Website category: auto
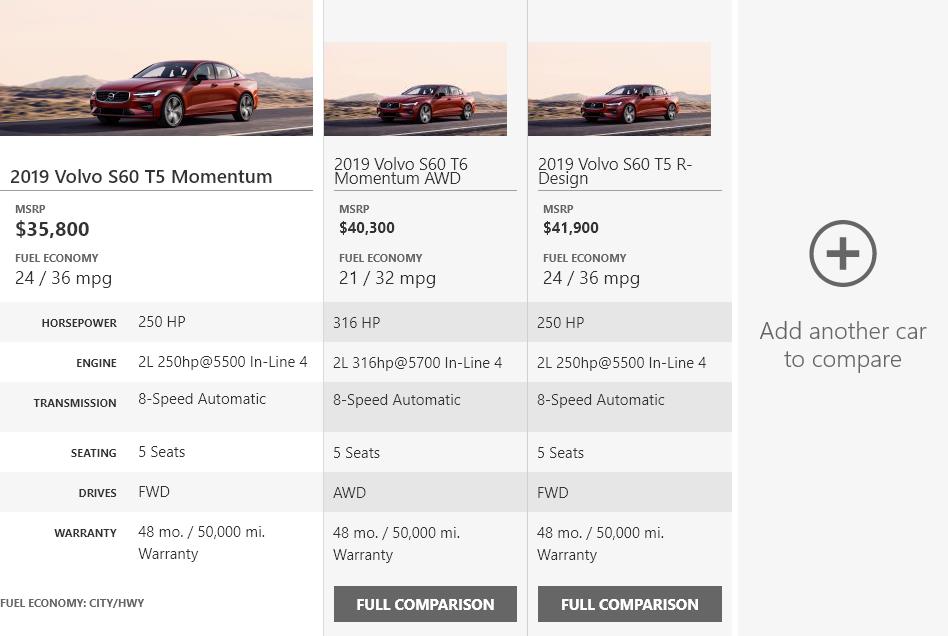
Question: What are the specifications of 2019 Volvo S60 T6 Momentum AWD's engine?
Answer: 2L 316hp@5700 In-Line 4

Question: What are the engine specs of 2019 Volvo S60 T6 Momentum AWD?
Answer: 2L 316hp@5700 In-Line 4

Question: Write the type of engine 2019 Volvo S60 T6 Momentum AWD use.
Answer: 2L 316hp@5700 In-Line 4

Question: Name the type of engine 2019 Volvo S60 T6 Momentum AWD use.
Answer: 2L 316hp@5700 In-Line 4

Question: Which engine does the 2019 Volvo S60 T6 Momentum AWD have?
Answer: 2L 316hp@5700 In-Line 4

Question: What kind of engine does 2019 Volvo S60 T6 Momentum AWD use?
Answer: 2L 316hp@5700 In-Line 4

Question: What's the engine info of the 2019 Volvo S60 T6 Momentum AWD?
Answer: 2L 316hp@5700 In-Line 4

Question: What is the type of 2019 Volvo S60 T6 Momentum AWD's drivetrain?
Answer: AWD

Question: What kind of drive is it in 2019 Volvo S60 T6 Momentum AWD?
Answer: AWD

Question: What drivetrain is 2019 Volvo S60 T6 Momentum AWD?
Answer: AWD

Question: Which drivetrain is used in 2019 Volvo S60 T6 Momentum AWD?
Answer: AWD

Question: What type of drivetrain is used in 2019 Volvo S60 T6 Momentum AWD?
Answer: AWD

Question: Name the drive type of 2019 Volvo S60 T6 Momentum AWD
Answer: AWD

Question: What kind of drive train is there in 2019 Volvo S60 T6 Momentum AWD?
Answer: AWD

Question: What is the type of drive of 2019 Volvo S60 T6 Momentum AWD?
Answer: AWD

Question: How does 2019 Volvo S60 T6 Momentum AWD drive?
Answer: AWD

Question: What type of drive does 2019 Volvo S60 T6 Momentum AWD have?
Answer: AWD

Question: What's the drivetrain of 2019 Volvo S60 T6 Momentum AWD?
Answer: AWD

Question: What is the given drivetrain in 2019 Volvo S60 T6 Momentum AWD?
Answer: AWD

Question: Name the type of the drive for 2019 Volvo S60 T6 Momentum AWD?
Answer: AWD

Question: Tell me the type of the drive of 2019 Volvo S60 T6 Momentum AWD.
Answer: AWD

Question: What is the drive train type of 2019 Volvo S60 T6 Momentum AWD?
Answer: AWD

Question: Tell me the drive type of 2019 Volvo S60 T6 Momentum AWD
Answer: AWD

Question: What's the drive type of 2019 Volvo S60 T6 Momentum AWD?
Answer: AWD

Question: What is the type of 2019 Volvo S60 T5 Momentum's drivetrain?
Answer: FWD

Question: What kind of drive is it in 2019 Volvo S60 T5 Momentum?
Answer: FWD

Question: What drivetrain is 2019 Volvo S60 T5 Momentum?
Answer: FWD

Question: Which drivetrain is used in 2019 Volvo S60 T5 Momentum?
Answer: FWD

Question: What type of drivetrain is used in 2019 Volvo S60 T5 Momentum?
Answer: FWD

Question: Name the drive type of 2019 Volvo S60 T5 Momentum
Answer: FWD

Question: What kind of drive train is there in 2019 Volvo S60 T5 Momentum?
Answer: FWD

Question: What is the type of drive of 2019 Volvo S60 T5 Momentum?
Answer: FWD

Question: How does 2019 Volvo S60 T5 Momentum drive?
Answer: FWD

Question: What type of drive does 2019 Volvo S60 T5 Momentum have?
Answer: FWD

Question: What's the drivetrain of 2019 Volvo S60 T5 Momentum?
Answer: FWD

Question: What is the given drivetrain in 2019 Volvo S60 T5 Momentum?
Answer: FWD

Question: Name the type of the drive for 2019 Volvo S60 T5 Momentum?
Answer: FWD

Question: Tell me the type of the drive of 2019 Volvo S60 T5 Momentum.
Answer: FWD

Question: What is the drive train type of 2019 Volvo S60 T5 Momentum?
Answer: FWD

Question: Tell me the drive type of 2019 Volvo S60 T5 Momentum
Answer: FWD

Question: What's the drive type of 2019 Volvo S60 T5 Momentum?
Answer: FWD

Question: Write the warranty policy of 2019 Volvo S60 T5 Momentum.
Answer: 48 mo. / 50,000 mi. Warranty

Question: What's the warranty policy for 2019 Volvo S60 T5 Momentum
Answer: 48 mo. / 50,000 mi. Warranty

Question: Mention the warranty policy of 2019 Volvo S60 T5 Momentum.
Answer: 48 mo. / 50,000 mi. Warranty

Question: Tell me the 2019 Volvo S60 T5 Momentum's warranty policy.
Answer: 48 mo. / 50,000 mi. Warranty